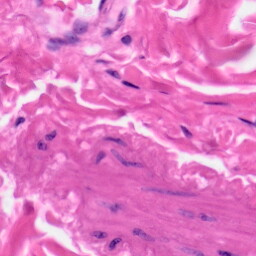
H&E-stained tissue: Skin